Field crop: maize
Growth stage: 1
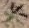
Species: atriplex